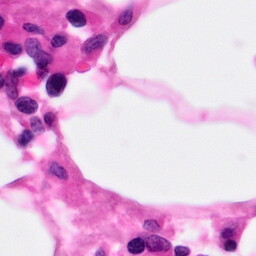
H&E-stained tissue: Pancreatic